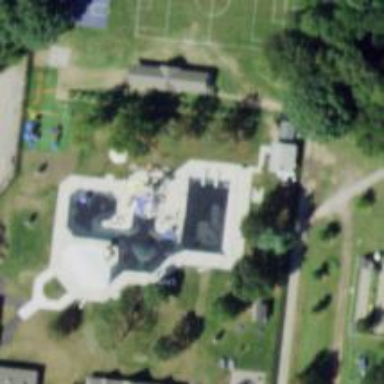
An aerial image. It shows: Water slide attraction.